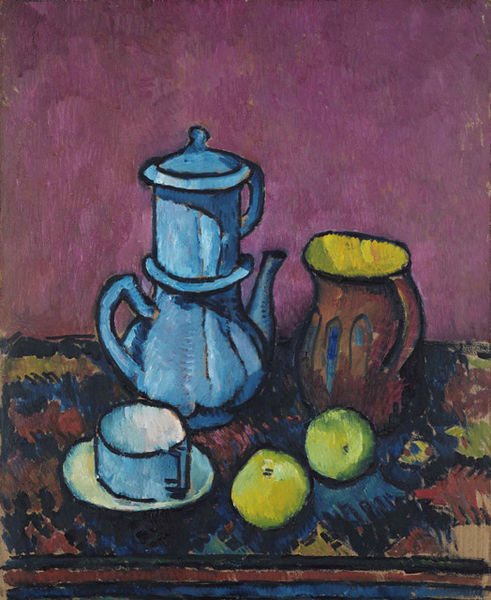
Titel: Stilleben mit Kaffeegeschirr und Äpfeln
Künstler: Alexander Kanoldt
Standort: Karlsruhe
Institution: Staatliche Kunsthalle Karlsruhe
Schlagwörter: blau, dunkel, gemälde, schatten, cezanne, gelb, grob, grün, impressionismus, braun, bunt, hintergrund, schwarz, tisch, türkis, weiss, obst, rose, rot, tuch, beige, expressionismus, hochformat, malerei, muster, teppich, wand, rahmen, tablett, teller, tischdecke, öl, pastos, gold, decke, rosa, frucht, früchte, henkel, kanne, krug, stilleben, stillleben, hellblau, apfel, orangen, äpfel, farbig, perspektive, zwei, farben, modern, farbe, lila, violett, linien, naiv, ausdruck, rand, ölgemälde, essen, duktus, kaffee, flicken, gerade, tasse, tee, stil, ölfarbe, anfang 20. jahrhundert, pink, becher, deckel, expressionistisch, linie, geld, kontur, milch, geschirr, kaffeekanne, service, untertasse, pinsel, pinselduktus, flecken, karaffe, kännchen, expressiv, picasso, espressionismus, fleckig, frühstück, kaffekanne, teekanne, teetasse, weinrot, zitrone, samowar, gescheckt, zitronen, kaffeetasse, expression, matisse, purpur, grell, bauchig, frücht, unterteller, aufsatz, tülle, wasserkrug, ausguss, gemütlich, komplementärkontrast, kruf, milchkanne, farbenfroh, milchkrug, magenta, linine, rasse, filter, roter hintergrund, z, franzäsisch, ko, wasserkocher, testunde, kaffestunde, fligken, kaffeefilter, melitta, rrühstück